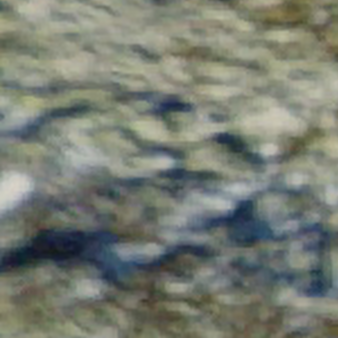
Label: other